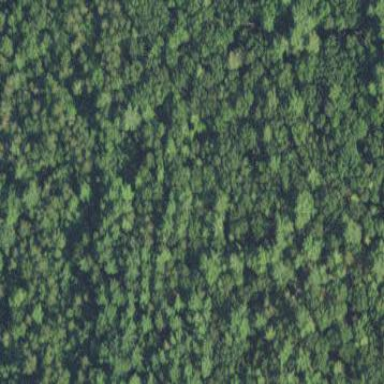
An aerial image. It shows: Needle-leaved woodland.